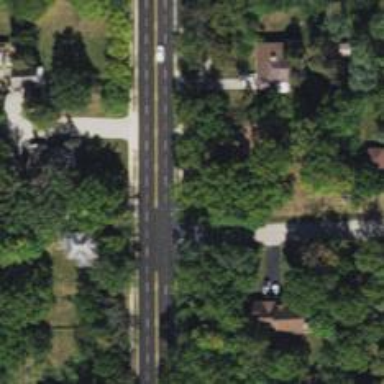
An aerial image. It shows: Stop road.